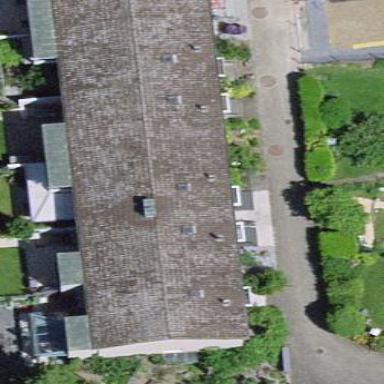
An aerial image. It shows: Terrace building.